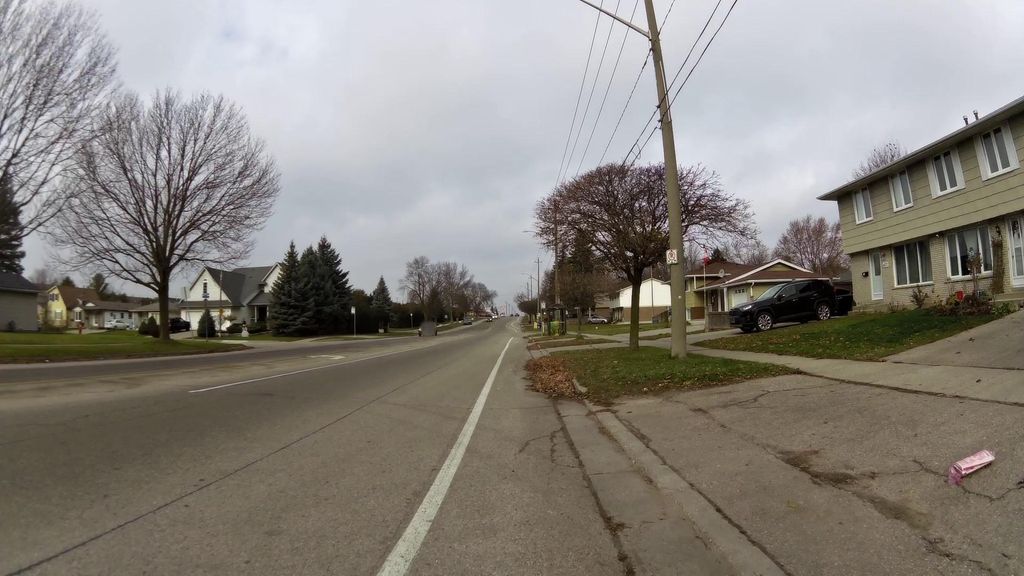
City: kitchener-waterloo